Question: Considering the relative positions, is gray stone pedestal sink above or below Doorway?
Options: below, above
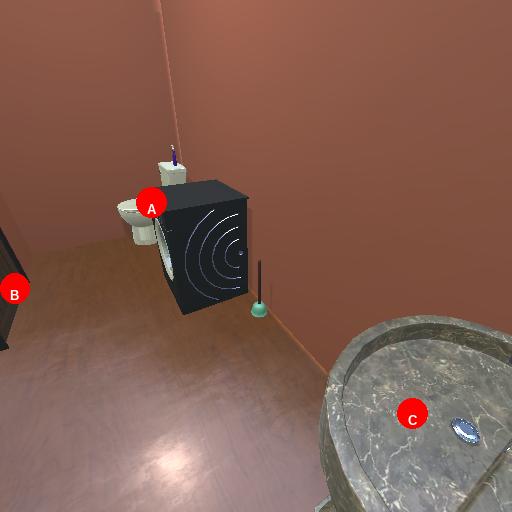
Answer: below